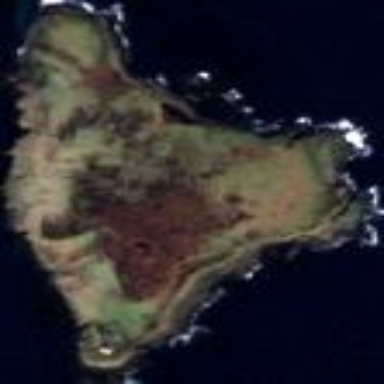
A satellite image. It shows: Island with natural coastline.